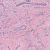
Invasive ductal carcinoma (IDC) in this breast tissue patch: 1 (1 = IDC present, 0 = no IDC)